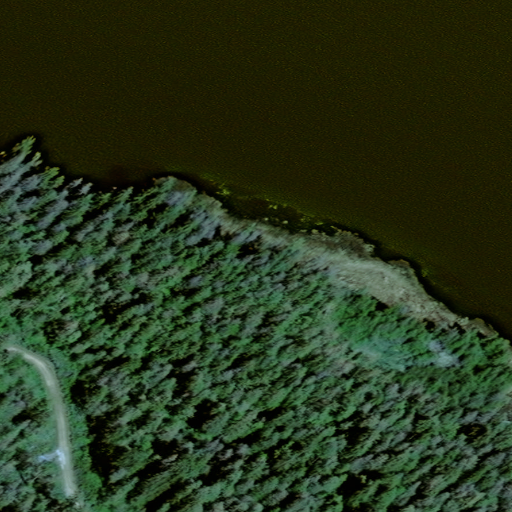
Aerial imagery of cape in Alaska named Frederick Point containing only unknown